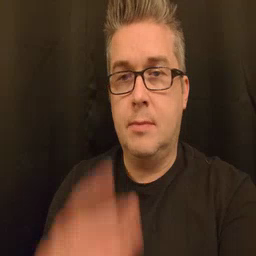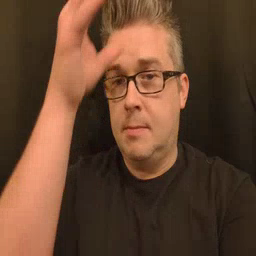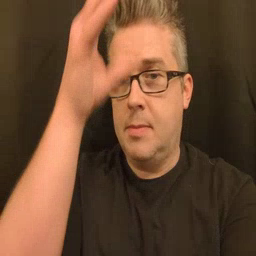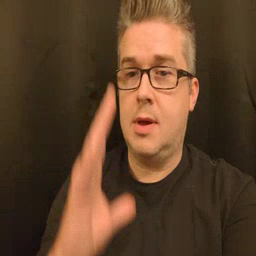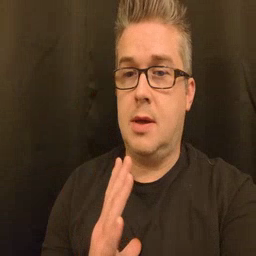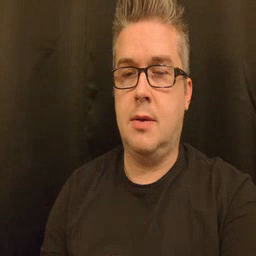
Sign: man